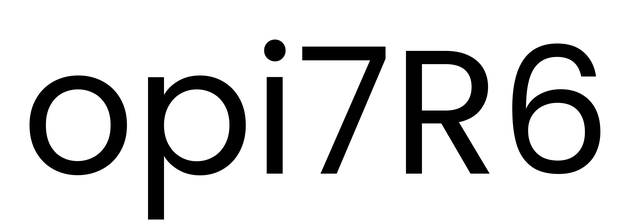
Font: Poppins-Regular